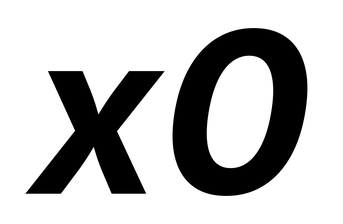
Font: Inter-Italic_Bold_Italic